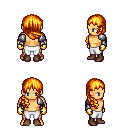
a pixel art fantasy rpg character, male body template, human, tanned skin, steel arm armor, white pants, light blonde right-swept hairstyle, gold gloves, brown shoes, four views (front, back, left, right), 2x2 character sprite sheet, small pixel art, hard edges, no anti-aliasing